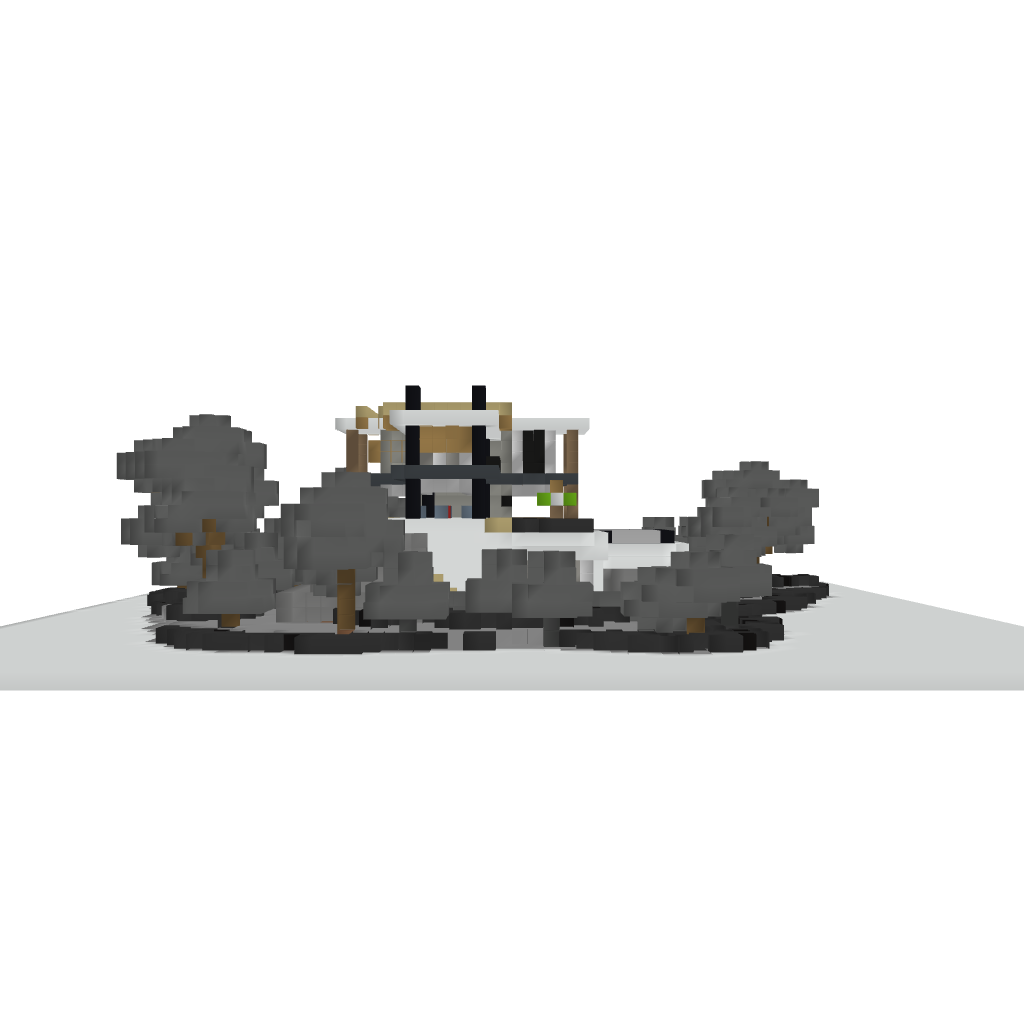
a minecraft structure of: Luxury House #1